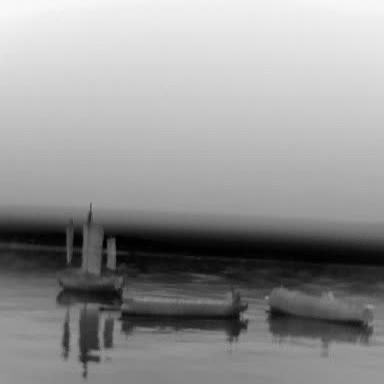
There are three objects shown in the infrared image, including a sailboat, a liner, and a container_ship.